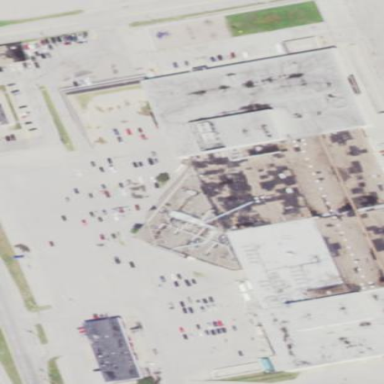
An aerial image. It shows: Retail building in mall.